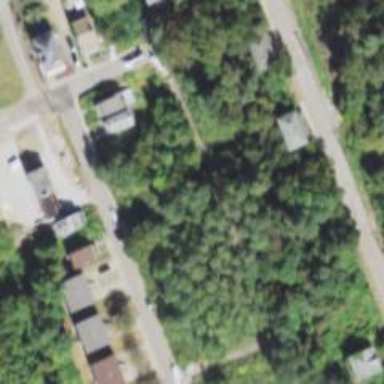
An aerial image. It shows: Alley classified as service road.